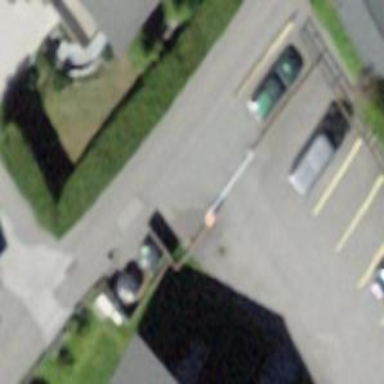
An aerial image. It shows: Lift gate barrier.